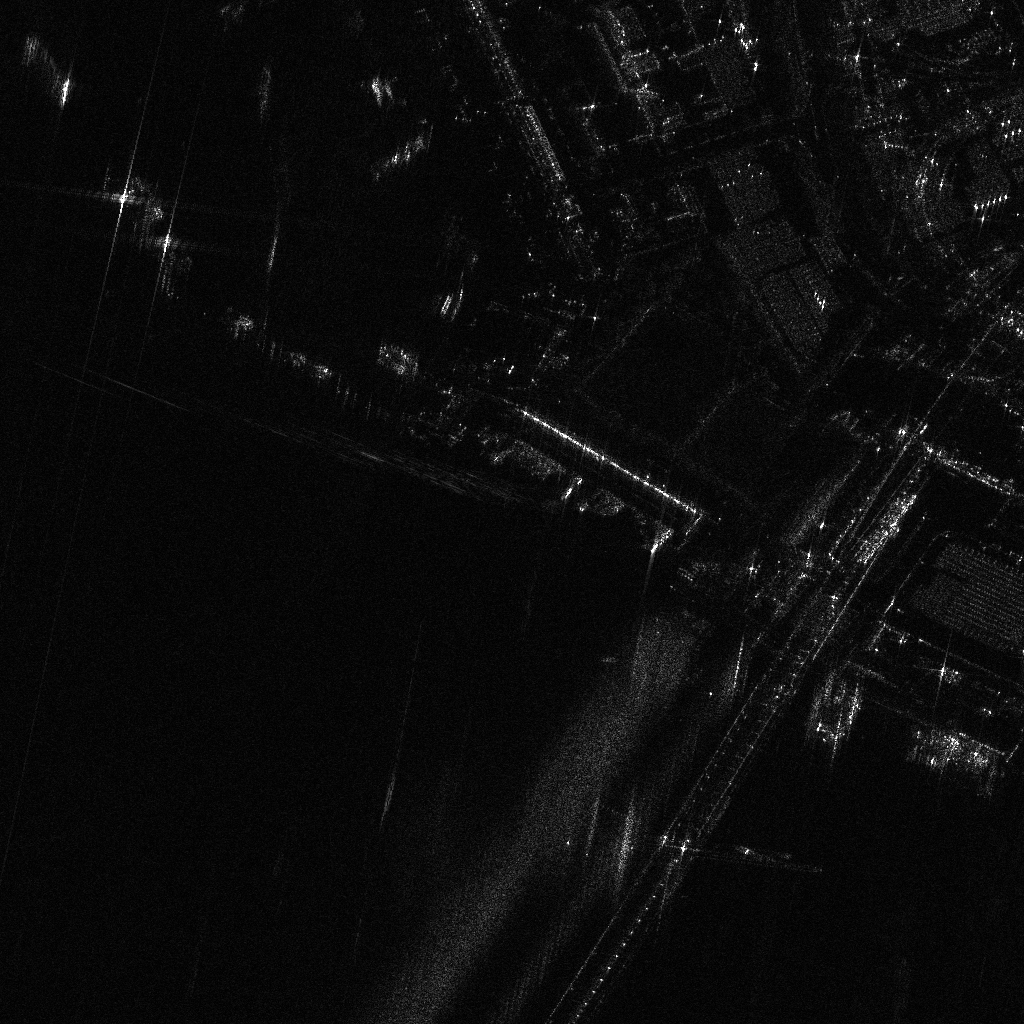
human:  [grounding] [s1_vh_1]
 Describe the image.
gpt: In the satellite image, there is  <ref>1 medium container </ref> <box>[[5, 7, 7, 10, 6]]</box> located at top left.